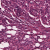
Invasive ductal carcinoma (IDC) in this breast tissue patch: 1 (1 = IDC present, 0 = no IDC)